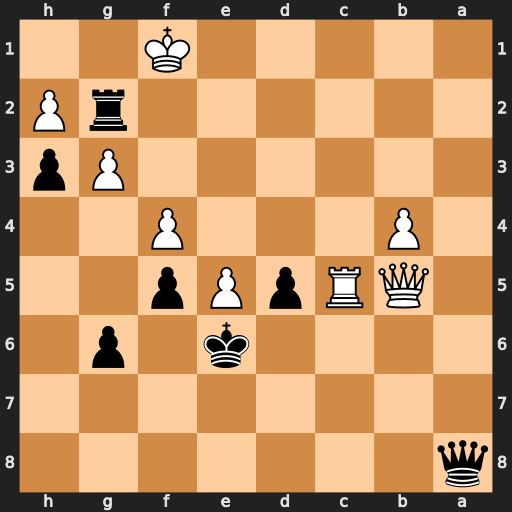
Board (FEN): q7/8/4k1p1/1QRpPp2/1P3P2/6Pp/6rP/5K2
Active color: b
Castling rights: -
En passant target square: -
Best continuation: Qa1+ Rc1 Qxc1#